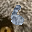
Label: 6